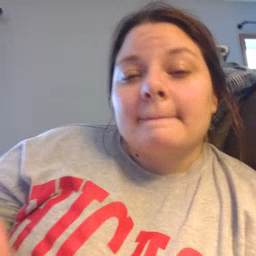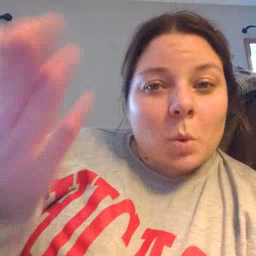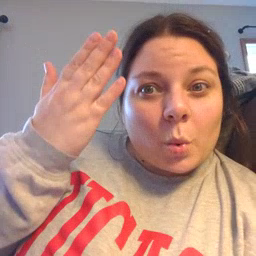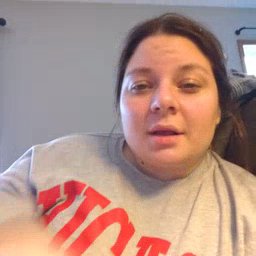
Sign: morning